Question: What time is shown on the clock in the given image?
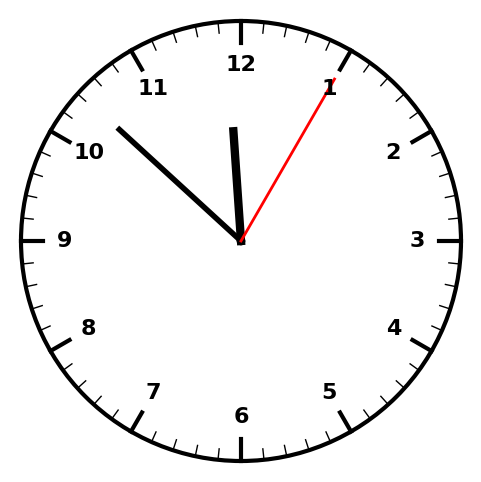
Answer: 11:52:05